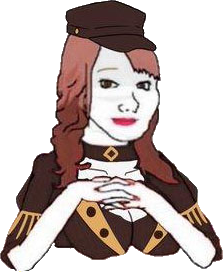
Label: 5_Abusive_Wife